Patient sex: M
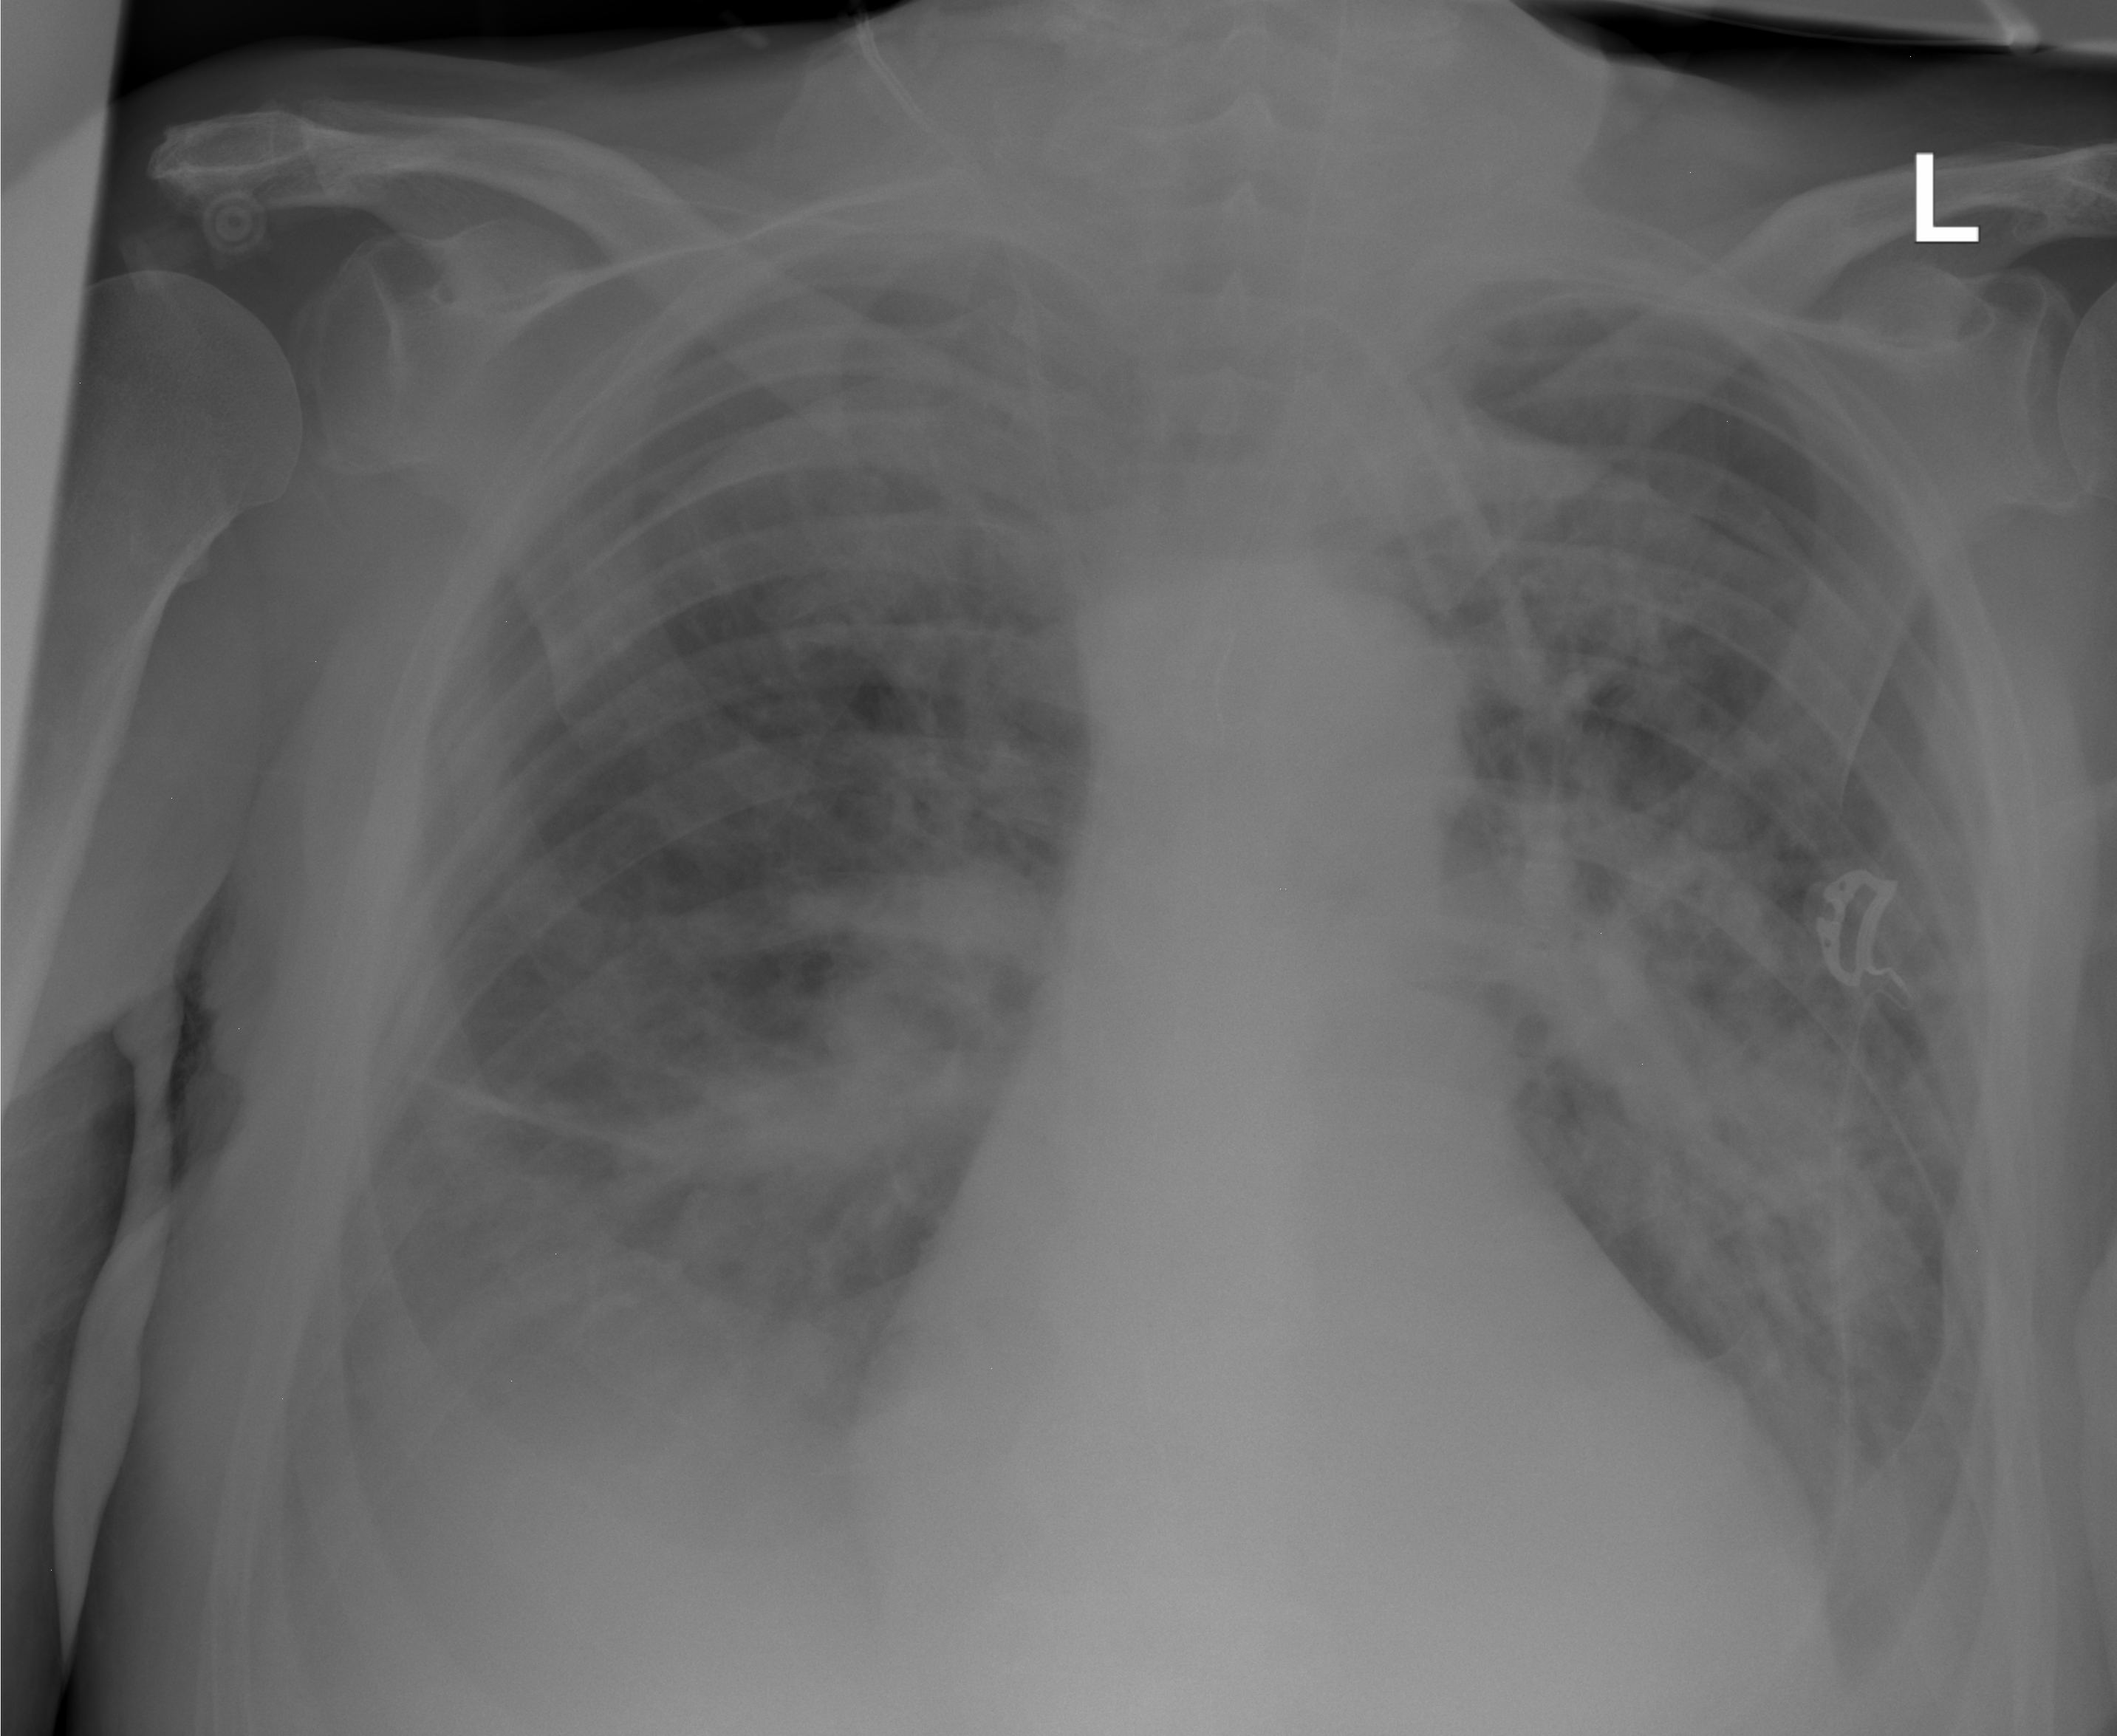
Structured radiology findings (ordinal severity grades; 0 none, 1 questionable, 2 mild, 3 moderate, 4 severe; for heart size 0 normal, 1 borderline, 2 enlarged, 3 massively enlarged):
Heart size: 1
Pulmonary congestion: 3
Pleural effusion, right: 2
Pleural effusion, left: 1
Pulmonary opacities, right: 2
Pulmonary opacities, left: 2
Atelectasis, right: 2
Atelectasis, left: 2